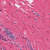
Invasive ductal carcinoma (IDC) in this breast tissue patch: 0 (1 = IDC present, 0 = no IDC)